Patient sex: M
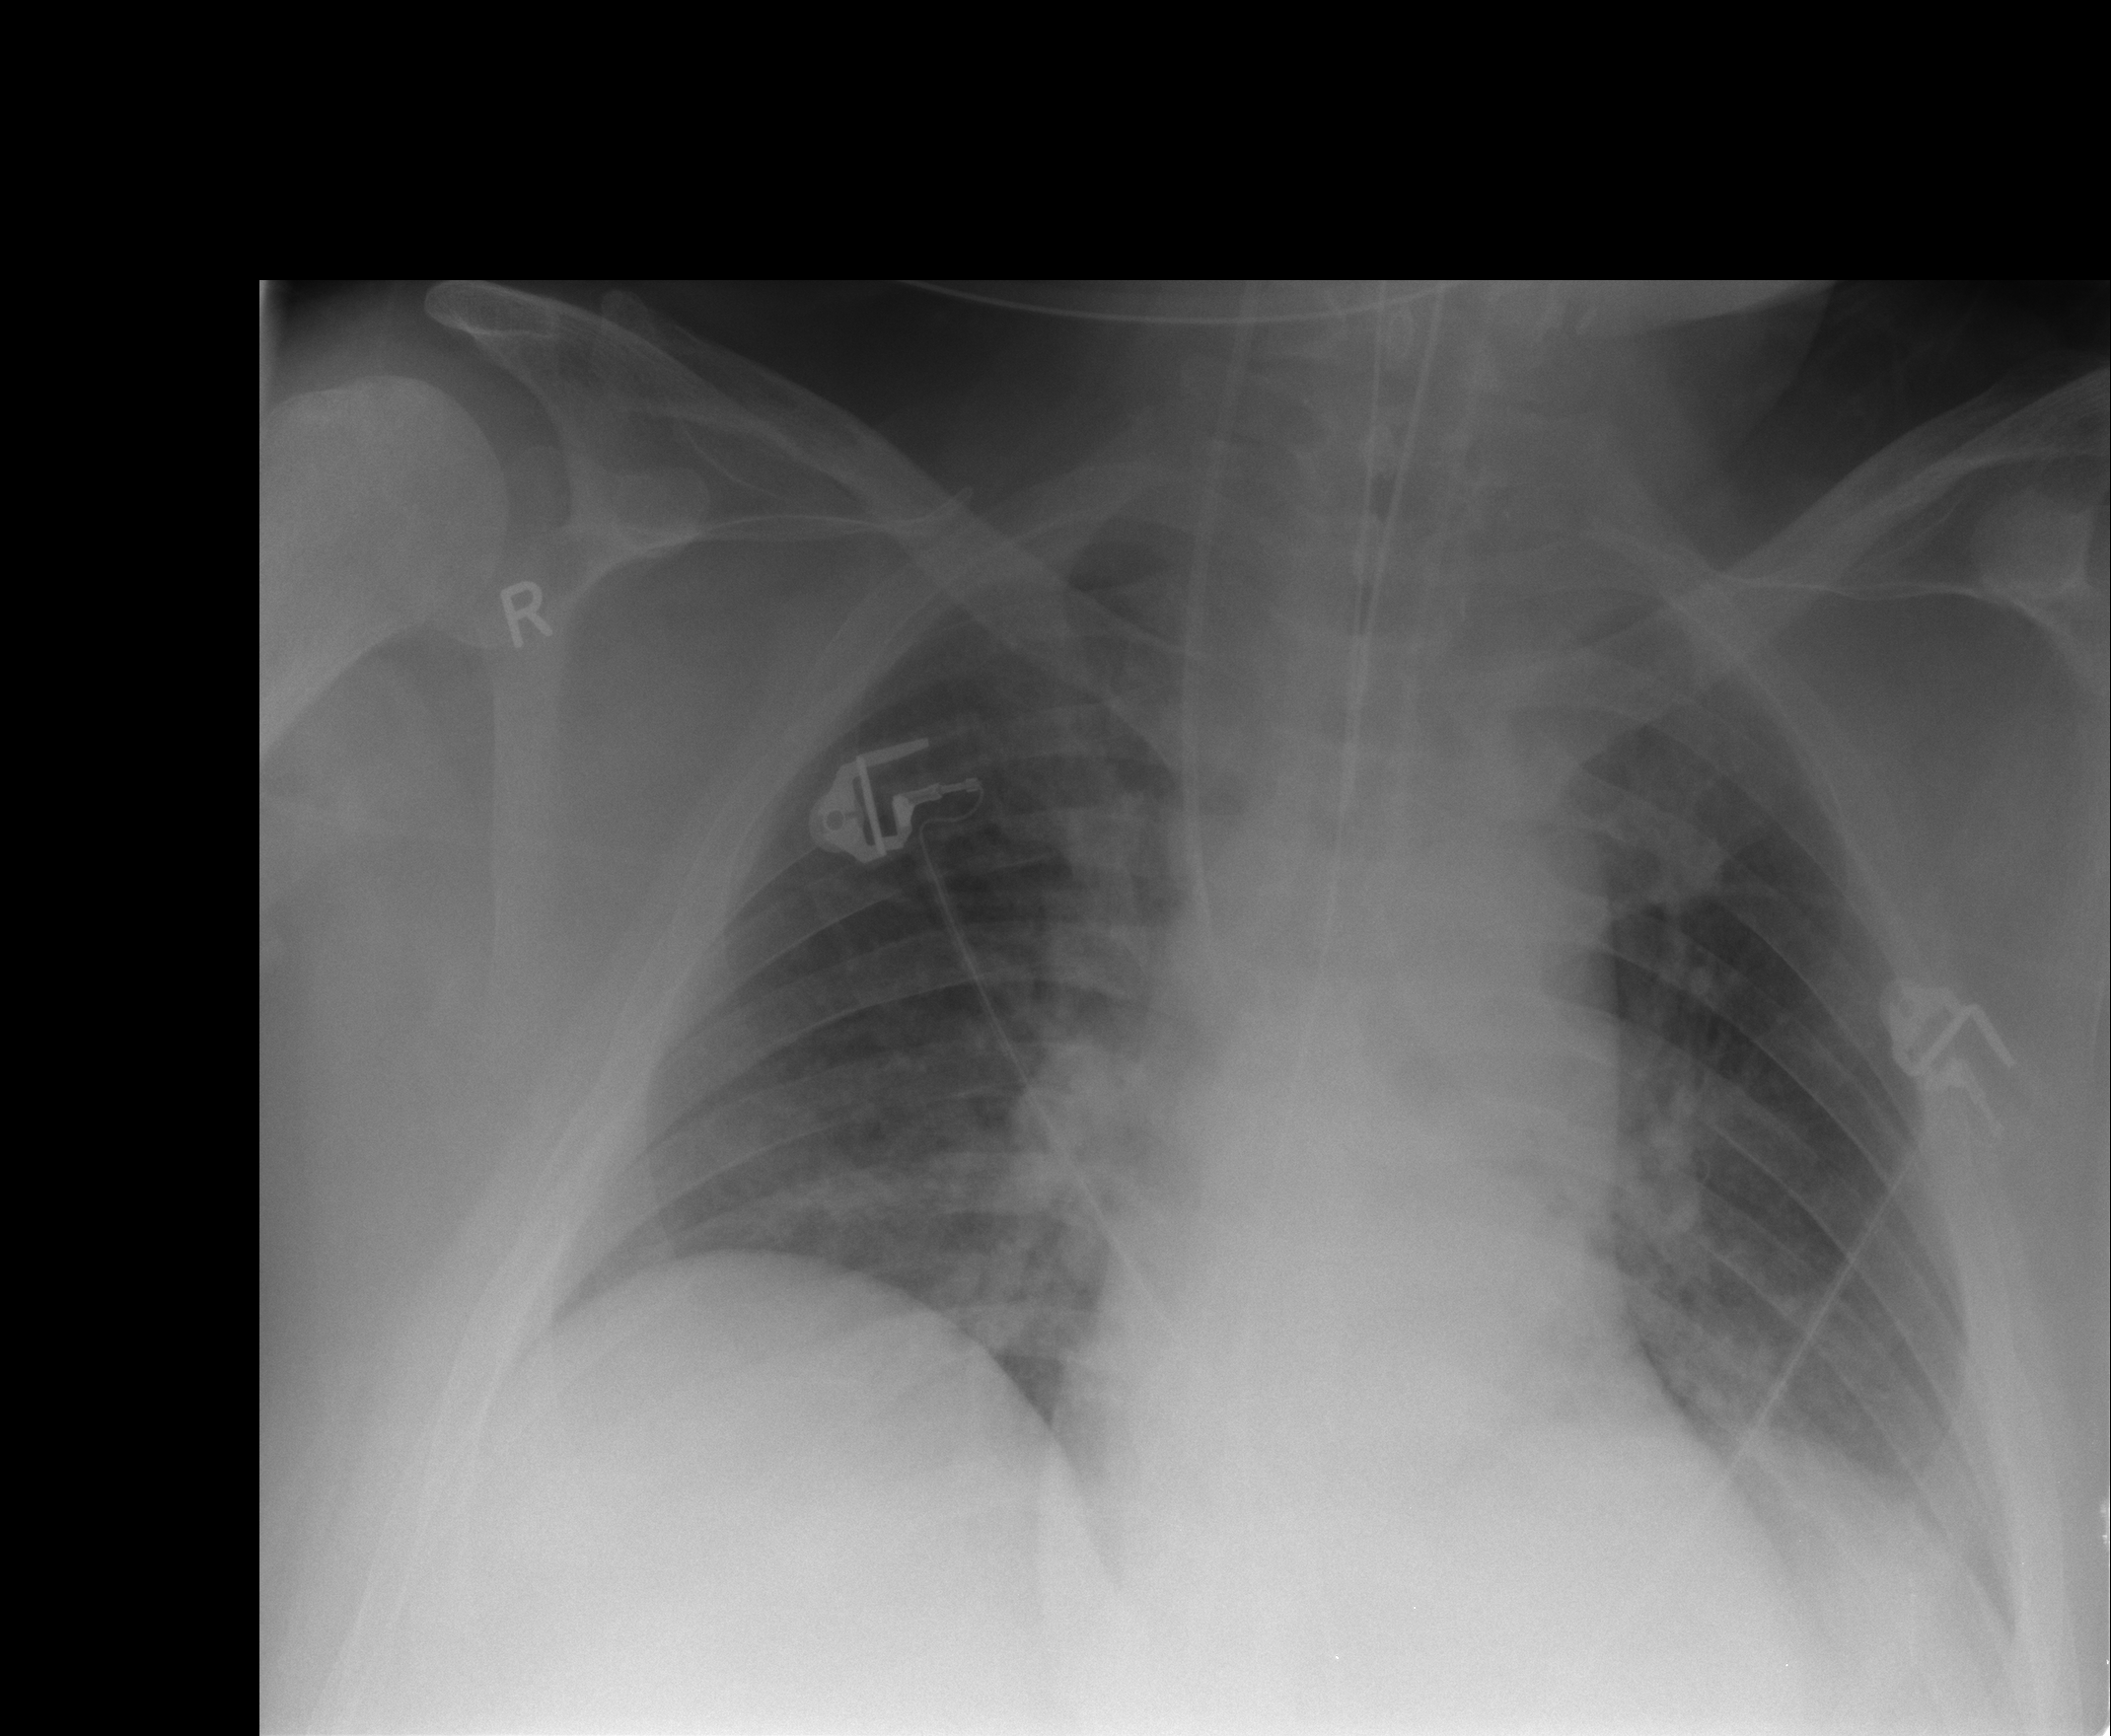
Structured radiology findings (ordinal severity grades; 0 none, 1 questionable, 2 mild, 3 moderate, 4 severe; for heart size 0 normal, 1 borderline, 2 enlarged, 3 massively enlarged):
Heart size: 2
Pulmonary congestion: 2
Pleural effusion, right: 1
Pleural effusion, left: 1
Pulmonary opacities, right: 0
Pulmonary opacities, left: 0
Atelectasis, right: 1
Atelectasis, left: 2